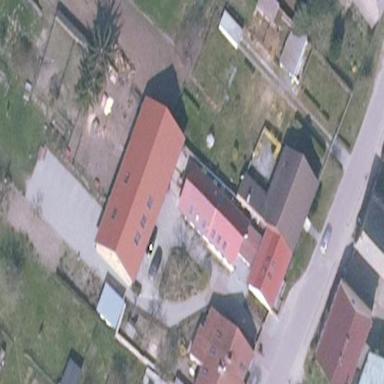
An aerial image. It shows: Kindergarten building.